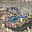
Label: 2